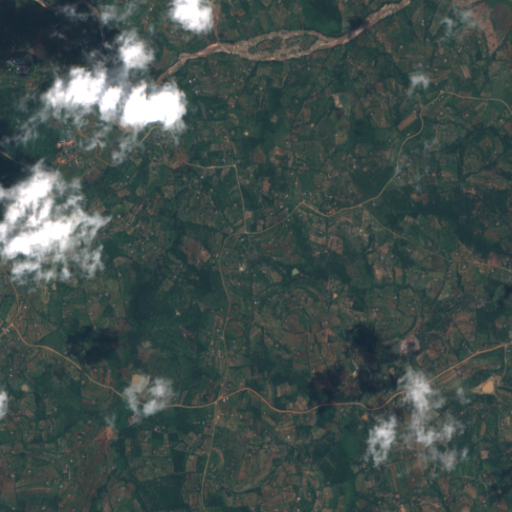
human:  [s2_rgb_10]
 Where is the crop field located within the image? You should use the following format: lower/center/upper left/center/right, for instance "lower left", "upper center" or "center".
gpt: The crop field is located in the upper left of the image.
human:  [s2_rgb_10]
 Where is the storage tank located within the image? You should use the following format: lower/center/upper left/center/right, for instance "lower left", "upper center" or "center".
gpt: The storage tank is located in the upper left of the image.
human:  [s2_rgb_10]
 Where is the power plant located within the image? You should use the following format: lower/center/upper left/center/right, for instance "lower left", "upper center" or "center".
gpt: There is no power plant in the image.